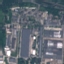
Land use / land cover: Industrial